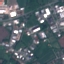
Land use / land cover class: Industrial